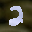
Label: 2